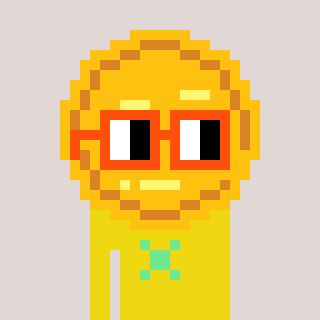
a pixel art character with square orange glasses, a medal-shaped head and a yellow-colored body on a warm background